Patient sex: M
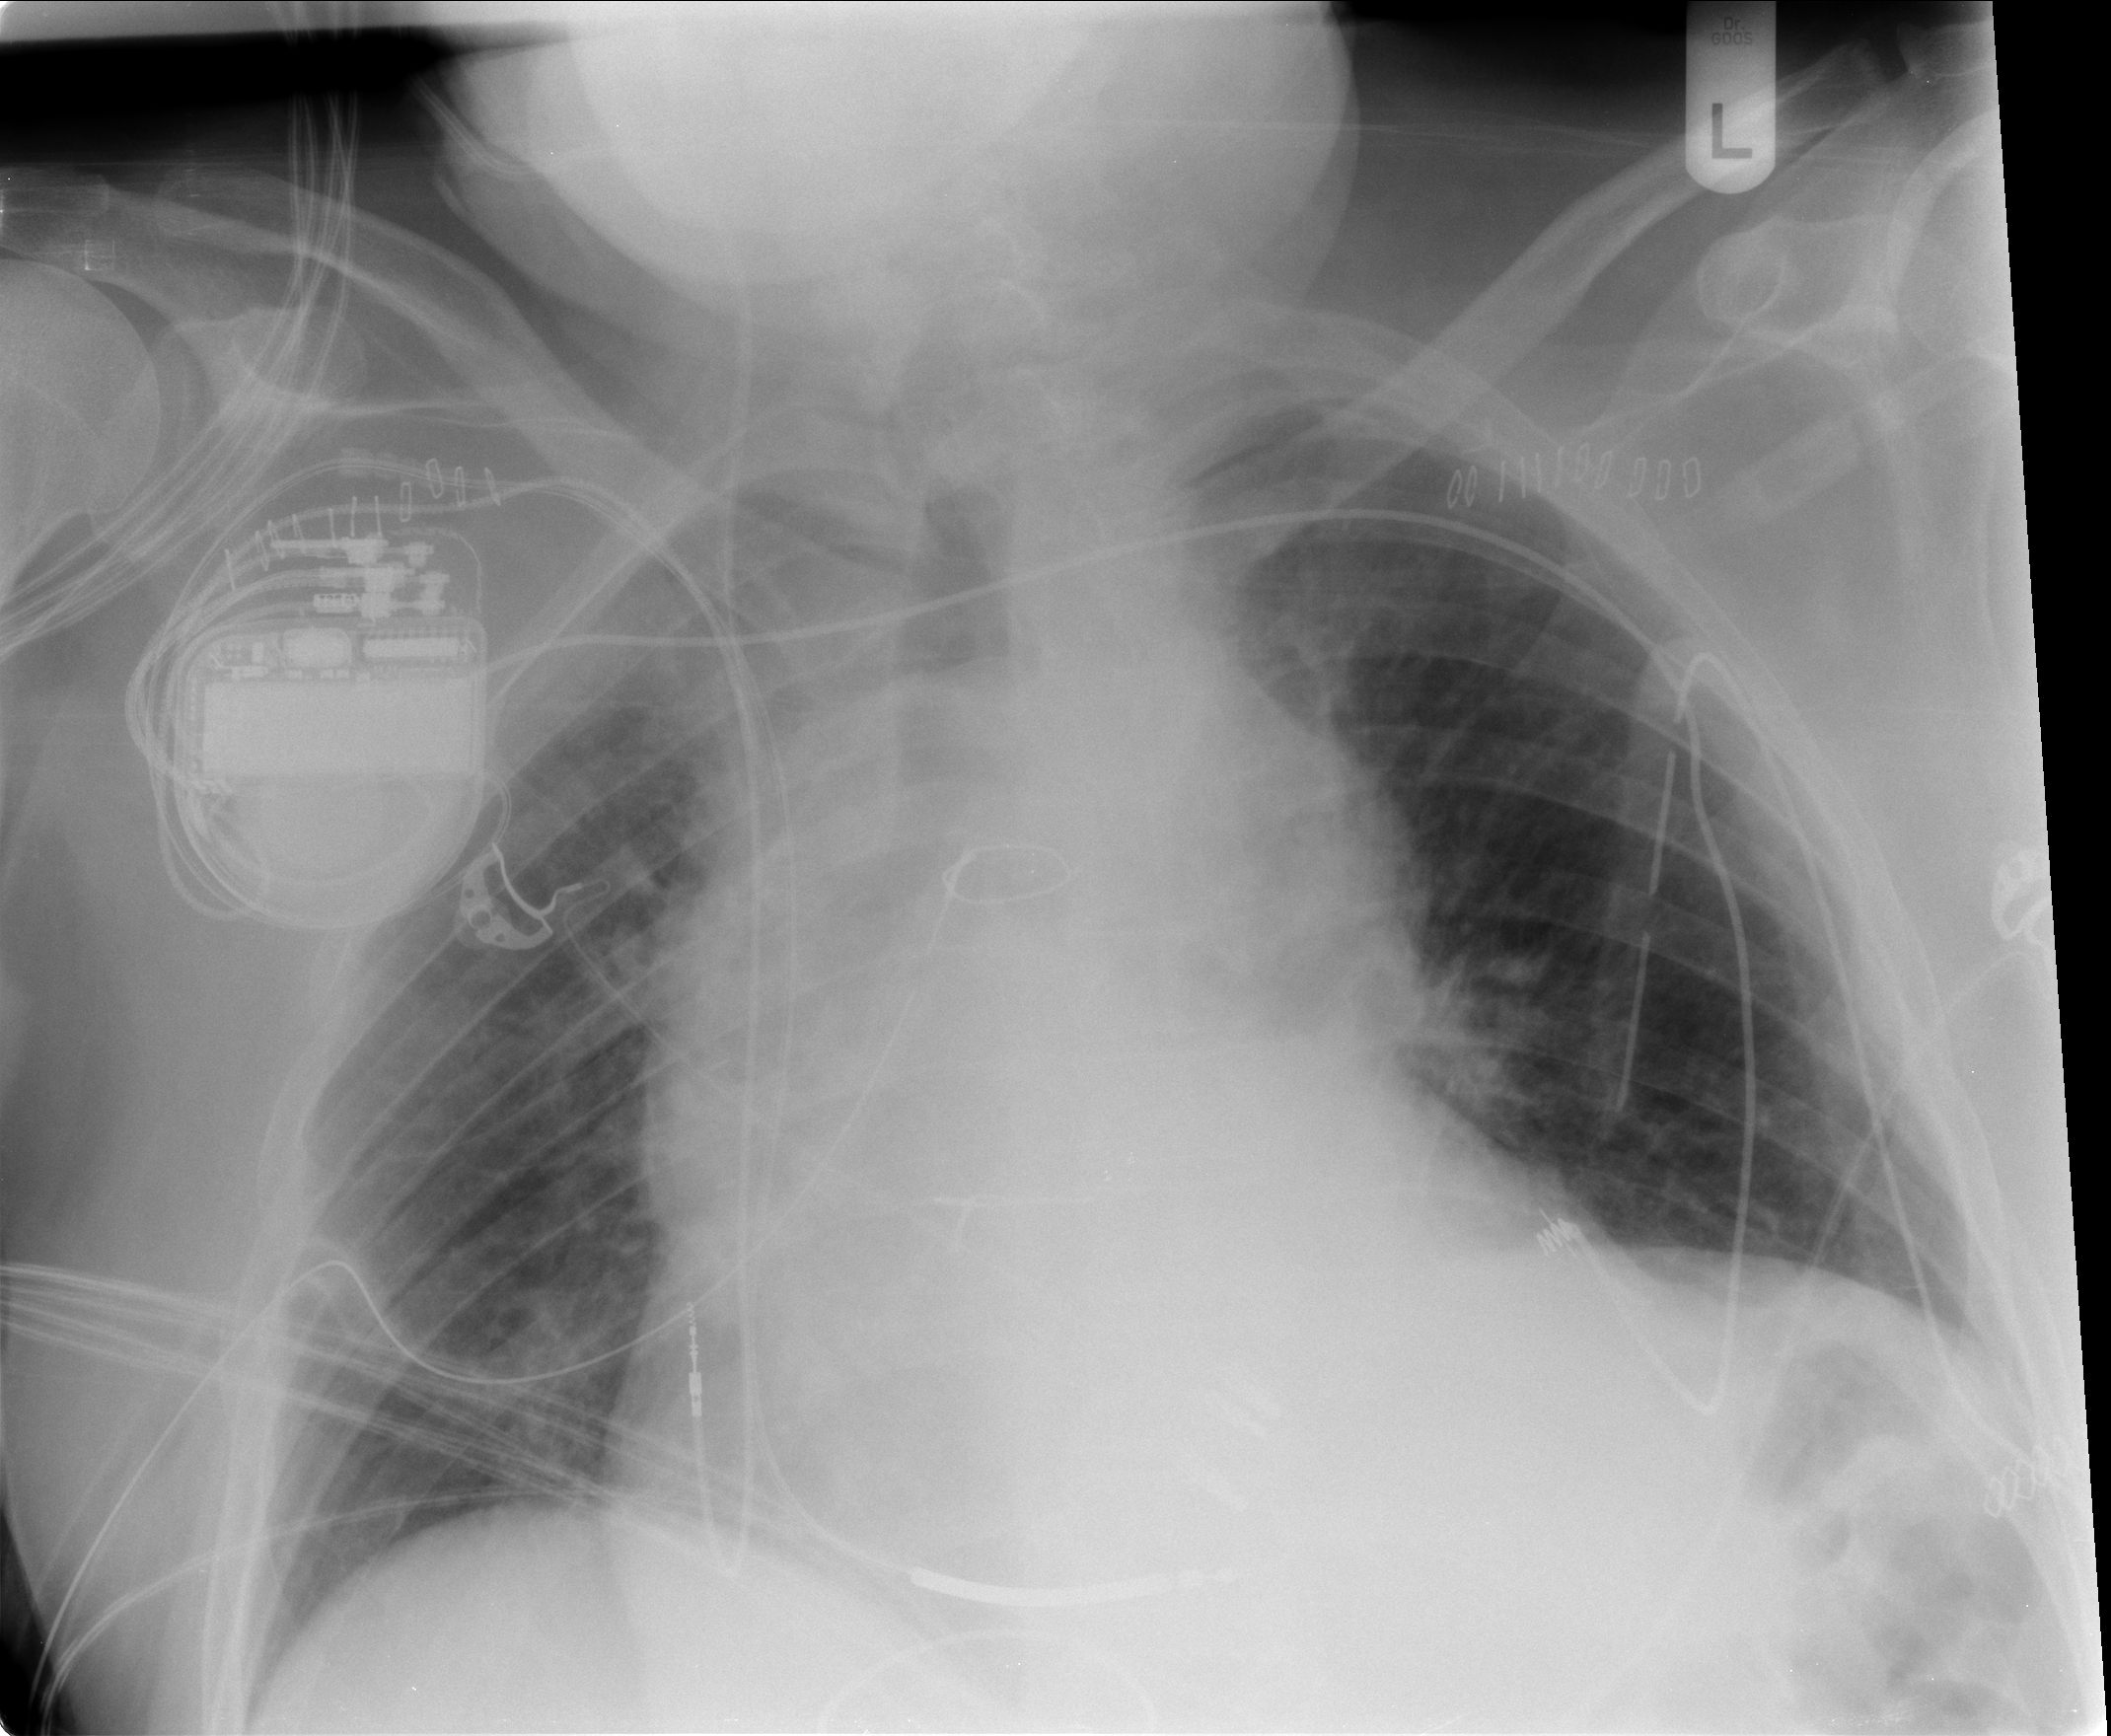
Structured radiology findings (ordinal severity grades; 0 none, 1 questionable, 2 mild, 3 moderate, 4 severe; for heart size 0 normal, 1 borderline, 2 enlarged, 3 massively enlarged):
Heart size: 3
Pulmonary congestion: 0
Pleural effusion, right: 0
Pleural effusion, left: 0
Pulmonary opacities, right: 0
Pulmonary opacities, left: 0
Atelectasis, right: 0
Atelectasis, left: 0